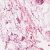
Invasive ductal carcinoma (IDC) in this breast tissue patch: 0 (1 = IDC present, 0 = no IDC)